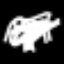
Label: palm tree